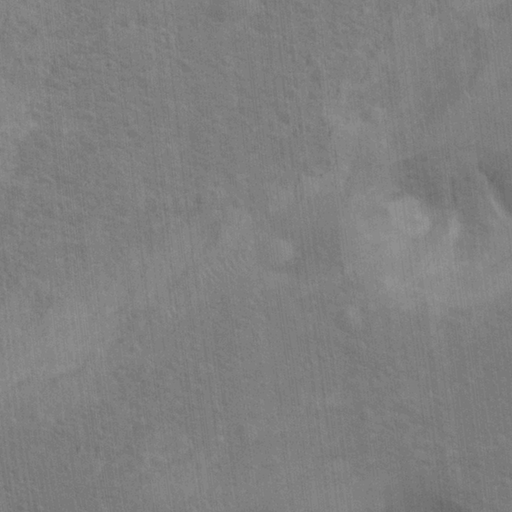
Classes present: Background, Cone